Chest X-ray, AP view. Patient: 59 years old, sex F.
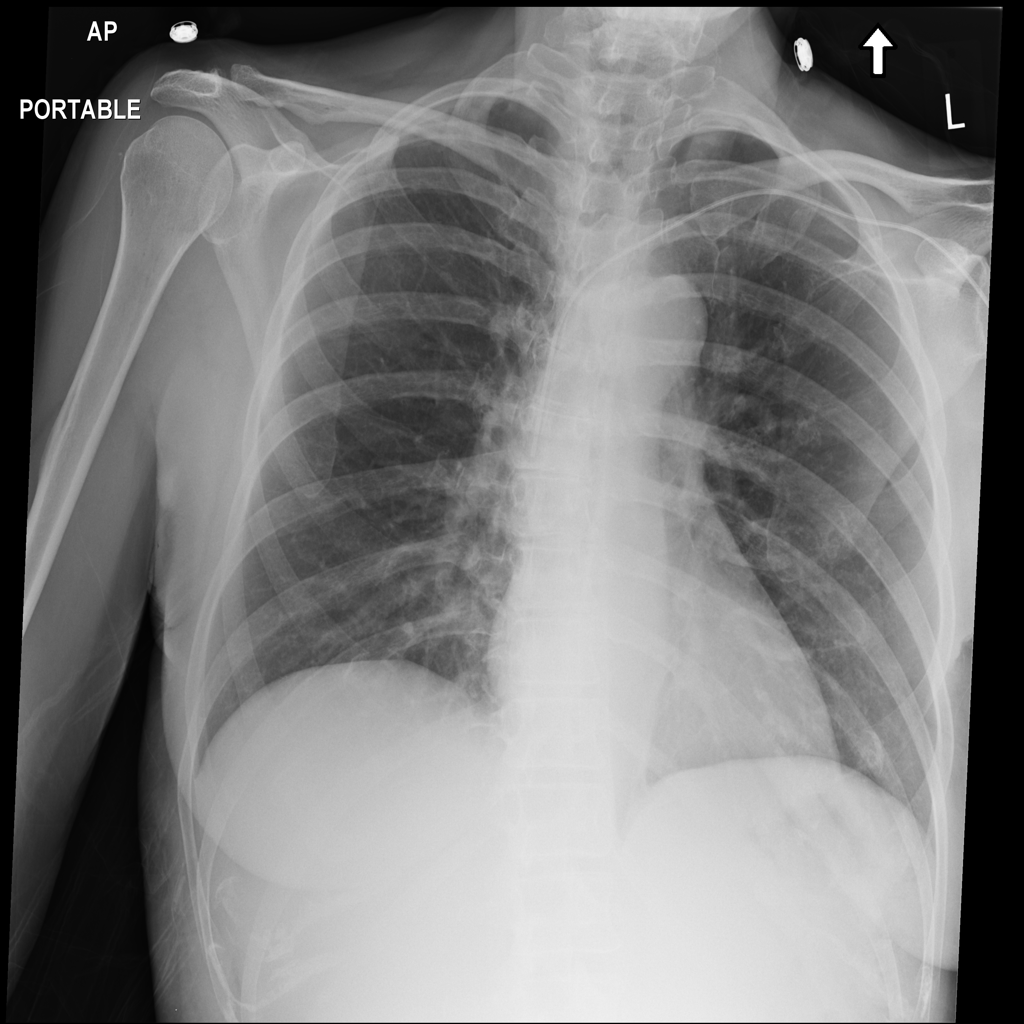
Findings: No Finding